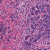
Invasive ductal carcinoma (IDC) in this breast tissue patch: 1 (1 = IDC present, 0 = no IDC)